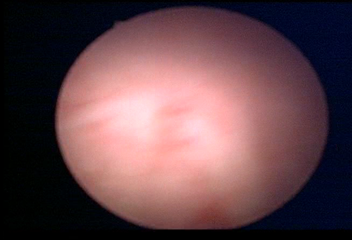
Modality: WLC
Class: Normal mucosa
Bladder cancer association: No